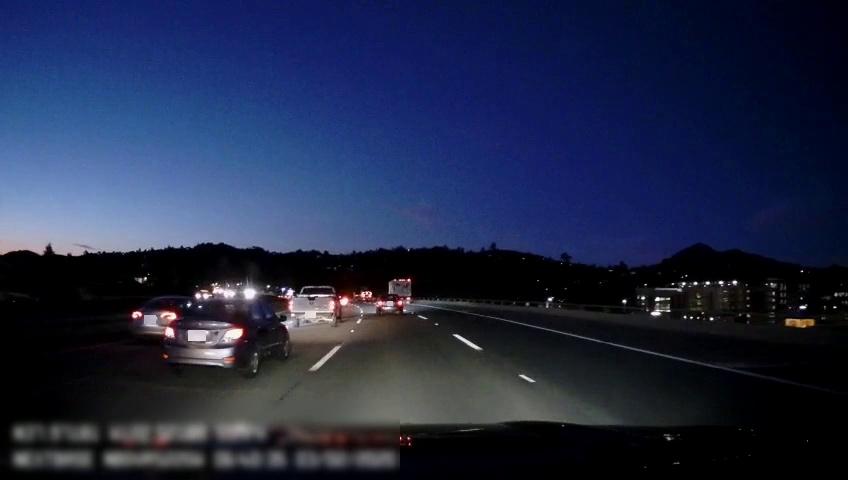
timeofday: Night
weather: Other
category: Drivable Space
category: Vehicles | Car
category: Vehicles | Car
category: Vehicles | Truck
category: Vehicles | Car
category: Vehicles | Truck
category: Vehicles | Car
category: Vehicles | SUV
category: Vehicles | Truck
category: Lanes | Alternate Lane
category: Lanes | Alternate Lane
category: Lanes | Current Lane
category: Lanes | Current Lane
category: Lanes | Alternate Lane